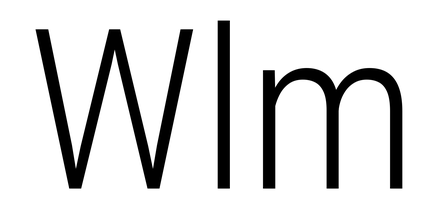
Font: Roboto_Condensed_Light